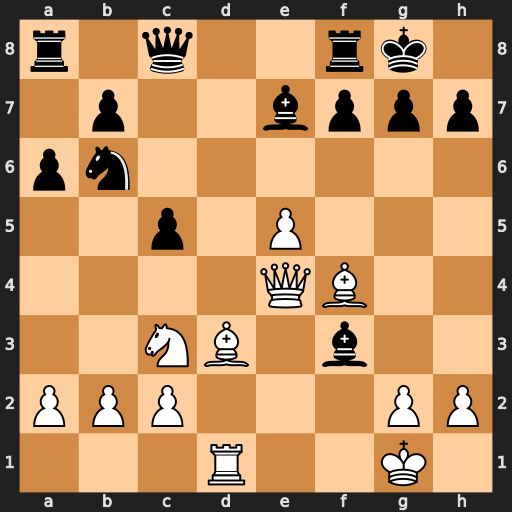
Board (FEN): r1q2rk1/1p2bppp/pn6/2p1P3/4QB2/2NB1b2/PPP3PP/3R2K1
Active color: w
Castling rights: -
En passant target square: -
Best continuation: Qxh7#